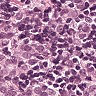
Metastatic tissue present: yes